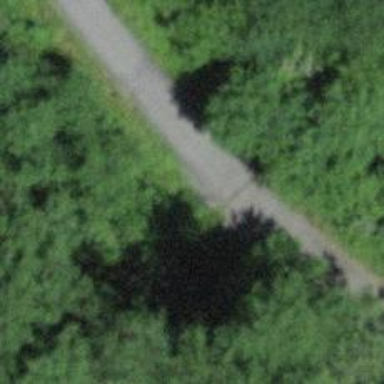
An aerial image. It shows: Abandoned railway next to asphalt cycleway. Both the cycleway and footway surfaces are asphalt.